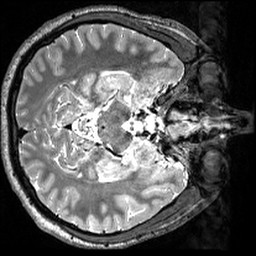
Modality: T2w
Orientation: axial
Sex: male
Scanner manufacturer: siemens
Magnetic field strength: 3 T
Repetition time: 3 s
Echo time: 0.418 s